八年级 · 度量几何学
如图, $C A \perp B E$ 于 $A, A D / / B C$, 若 $\angle=54^{\circ}$, 则 $\angle C$ 等于（）

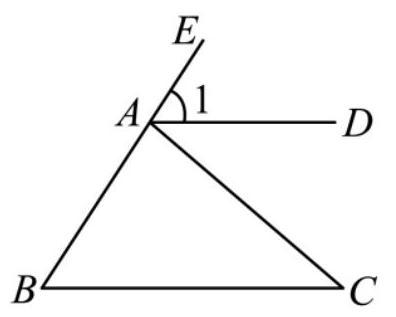
A. $36^{\circ}$
B. $46^{\circ}$
C. $54^{\circ}$
D. $126^{\circ}$
答案: A